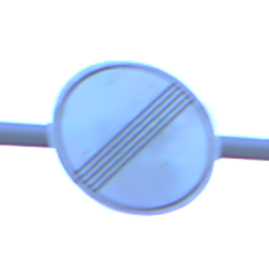
Verkehrszeichen: EndeSaemtlicherBegrenzungen
Umgebung: Outdoor, Urban
Tageszeit: Dawn
Wetter: PartlyCloudy
Licht: Natural
Jahreszeit: NotSpecified
Kontrast: LowContrast